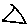
Label: triangle